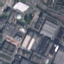
Land use / land cover class: Industrial